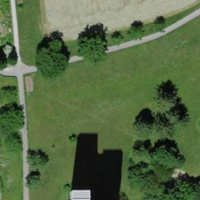
EUNIS habitat code: 25
Species observed at this site:
Tanacetum vulgare
Anthriscus sylvestris
Impatiens parviflora